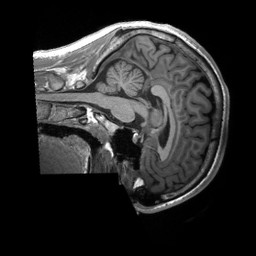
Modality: T1w
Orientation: sagittal
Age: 21
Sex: male
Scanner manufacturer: siemens
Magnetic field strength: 3 T
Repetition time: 2.3 s
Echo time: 0.00232 s